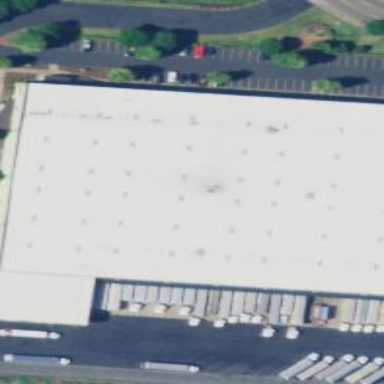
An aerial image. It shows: Warehouse building.